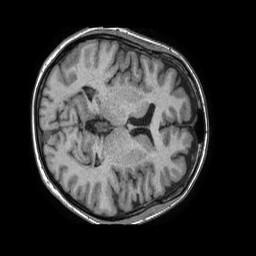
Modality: T1w
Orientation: axial
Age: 43
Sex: female
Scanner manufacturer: philips
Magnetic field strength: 1.5 T
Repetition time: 0.007643 s
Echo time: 0.003484 s